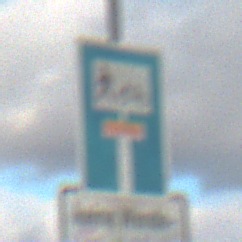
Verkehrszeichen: SackgasseRadverkehrFussgaengerDurchlaessig
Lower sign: HinweisGeaenderteVorfahrtVerkehrsfuehrungVerkehrsregelung3
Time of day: SunriseSunset
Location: Outdoor (RoadRail)
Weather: PartlyCloudy
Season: NotSpecified
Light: Natural